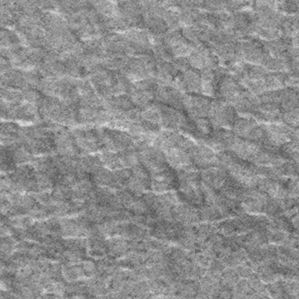
Label: frost